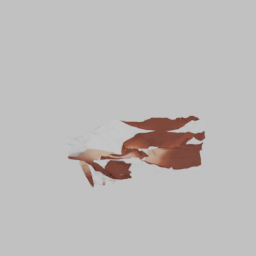
Label: nature